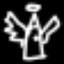
Label: angel